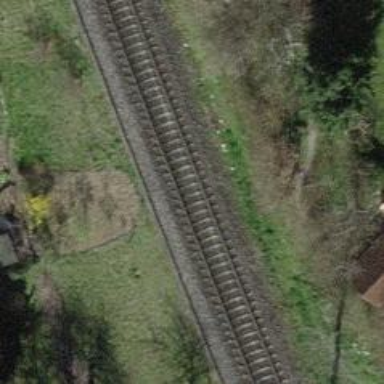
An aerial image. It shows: Railway track with contact line for electrification.